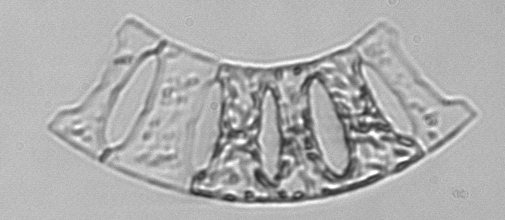
Label: Eucampia